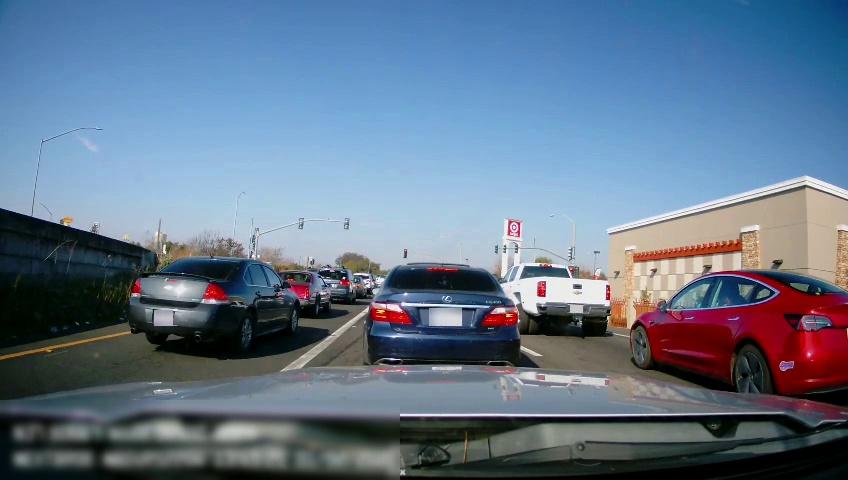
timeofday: Day
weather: Sunny
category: Drivable Space
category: Vehicles | SUV
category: Vehicles | Car
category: Vehicles | SUV
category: Vehicles | Car
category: Vehicles | Car
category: Vehicles | Truck
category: Vehicles | Car
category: Vehicles | Car
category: Lanes | Alternate Lane
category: Lanes | Current Lane
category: Lanes | Current Lane
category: Lanes | Alternate Lane
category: Traffic | Lights
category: Traffic | Lights
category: Traffic | Lights
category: Traffic | Lights
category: Traffic | Lights
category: Traffic | Lights
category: Traffic | Lights